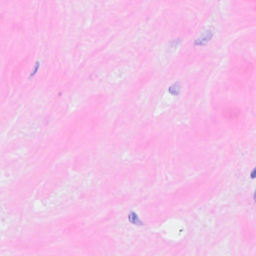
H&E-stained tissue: Breast